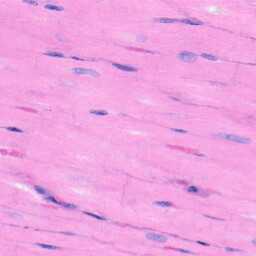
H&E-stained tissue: Heart